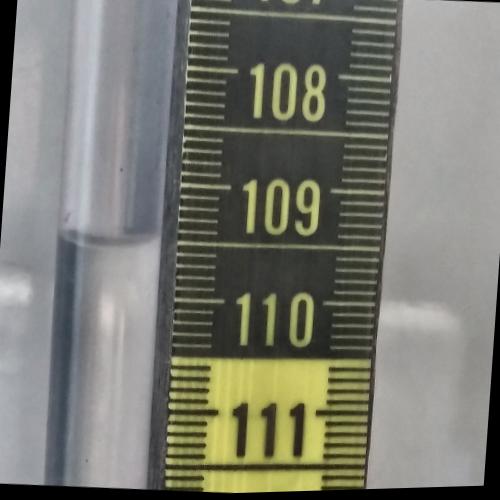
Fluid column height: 109.5 cm